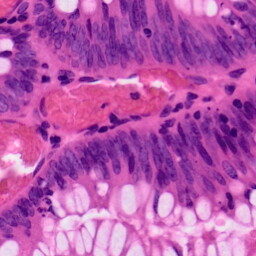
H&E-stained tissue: Colon